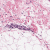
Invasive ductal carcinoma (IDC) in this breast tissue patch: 0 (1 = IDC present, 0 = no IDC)